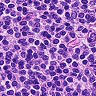
Metastatic tissue present: no